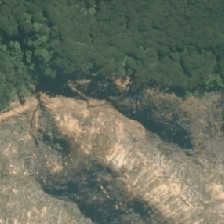
Land cover: harvested_forest